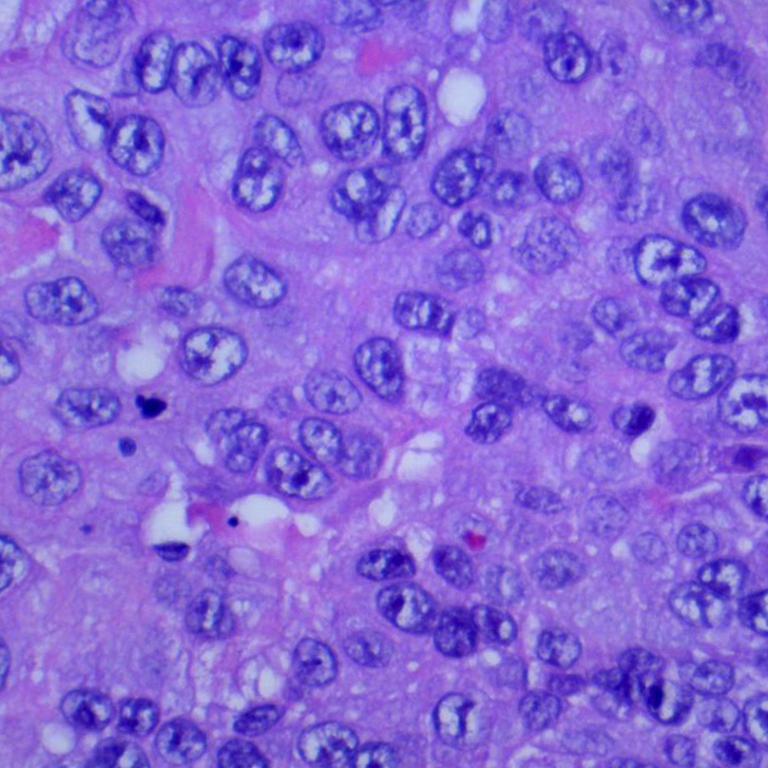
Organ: lung
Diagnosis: squamous carcinomas